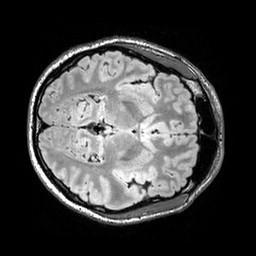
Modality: FLAIR
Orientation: axial
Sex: male
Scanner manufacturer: siemens
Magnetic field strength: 3 T
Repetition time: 5 s
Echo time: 0.395 s